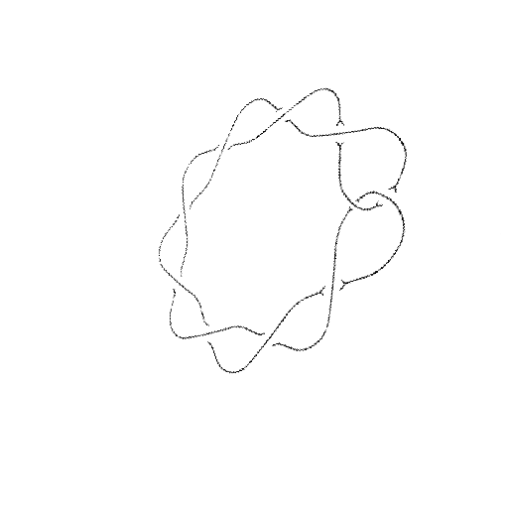
Crossing number: 10